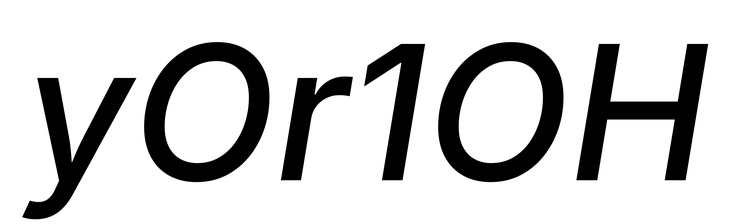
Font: Inter-Italic_Medium_Italic